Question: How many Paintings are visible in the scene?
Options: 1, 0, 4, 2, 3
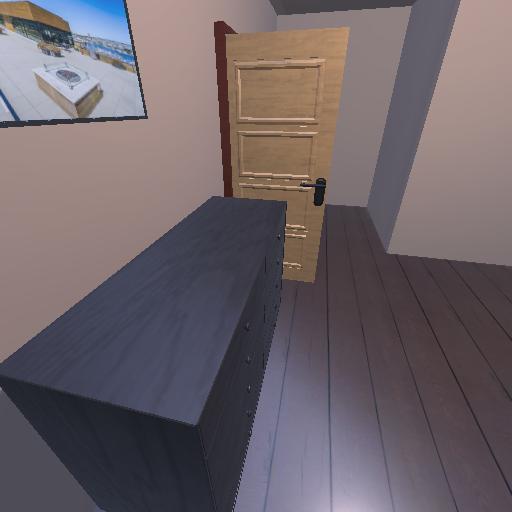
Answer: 1